Question: I am writing text on top of a UIImage. Retina displays the font in a choppy way. Looks pixel doubled, which I guess is what's happening. How can I get a crisp Font written to a UIImage?
'''
//context is a CGBitmapContext
context.SetFillColor (color.CGColor);
context.SelectFont (font.Name, font.PointSize, CGTextEncoding.MacRoman);
context.SetTextDrawingMode (CGTextDrawingMode.Fill);
context.ShowTextAtPoint (pt.X, pt.Y, text);
'''

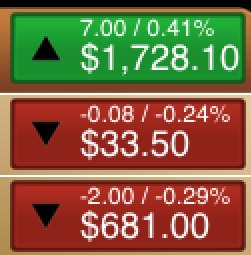
Answer: when you create image context, you should call the
'''
UIGraphicsBeginImageContextWithOptions(CGSize size, BOOL opaque, CGFloat scale);
'''
not the regular UIGraphicsBeginImageContext, this will generate a context capable display in Retina display.